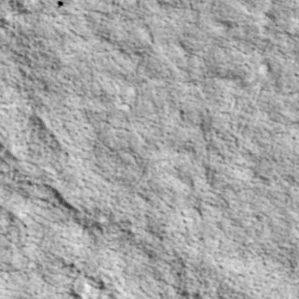
Label: non_frost